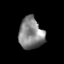
Tissue: prostate
Cell type: Fibroblasts
Senescence score: 0.6899
Nuclear area (px): 758
Mean DAPI intensity: 132.921